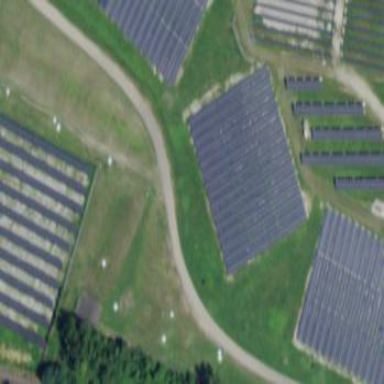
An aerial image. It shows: Solar power plant with photovoltaic technology generating electricity.